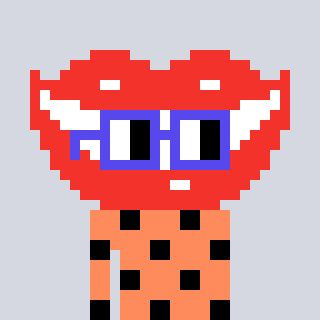
a pixel art character with square blue glasses, a smile-shaped head and a peachy-colored body on a cool background